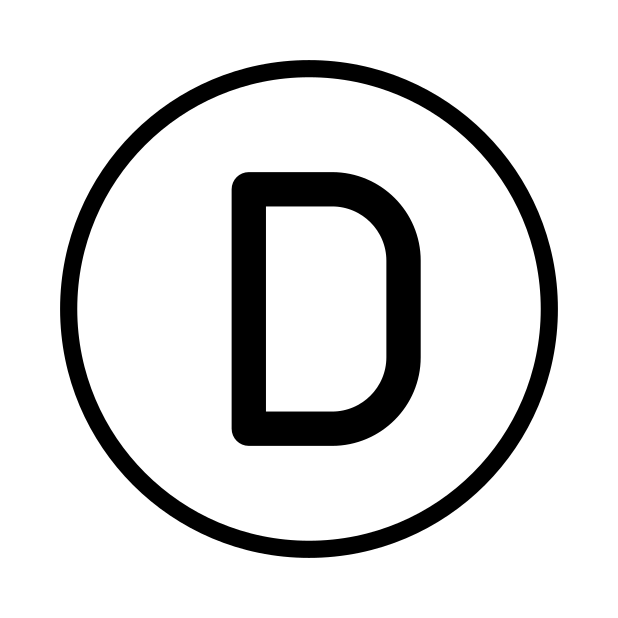
regional indicator D